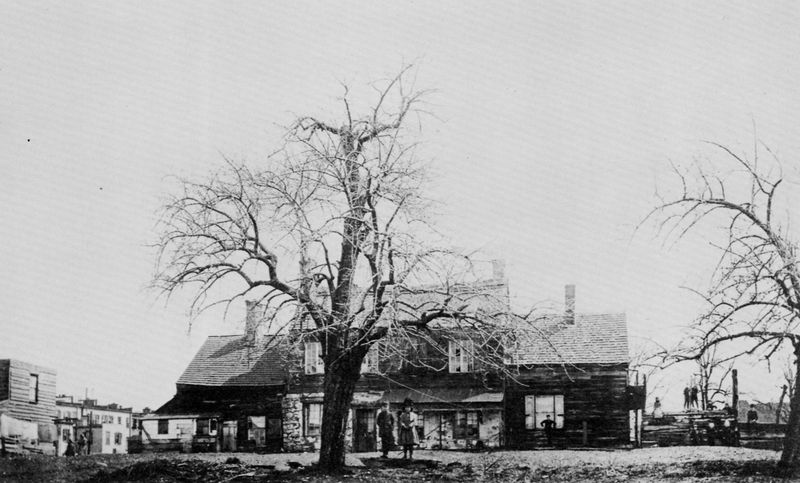
Titel: Hinterhof der Harsen Heimstätte
Künstler: Amerikanischer Photograph
Schlagwörter: baum, dunkel, himmel, schatten, bäume, landschaft, menschen, stadt, fenster, hell, holz, licht, dach, gebäude, haus, wiese, architektur, ebene, häuser, flach, sonne, land, paar, kamin, kinder, schornstein, ansicht, fassaden, russland, schornsteine, kahl, winter, foto, fotografie, schwester, mensche, wohnen, holzhaus, bruder, australien, aerika